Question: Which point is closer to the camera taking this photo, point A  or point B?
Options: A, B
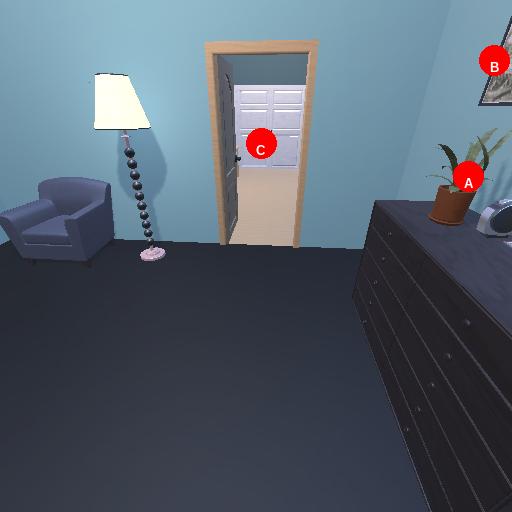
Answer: A